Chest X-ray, PA view. Patient: 58 years old, sex F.
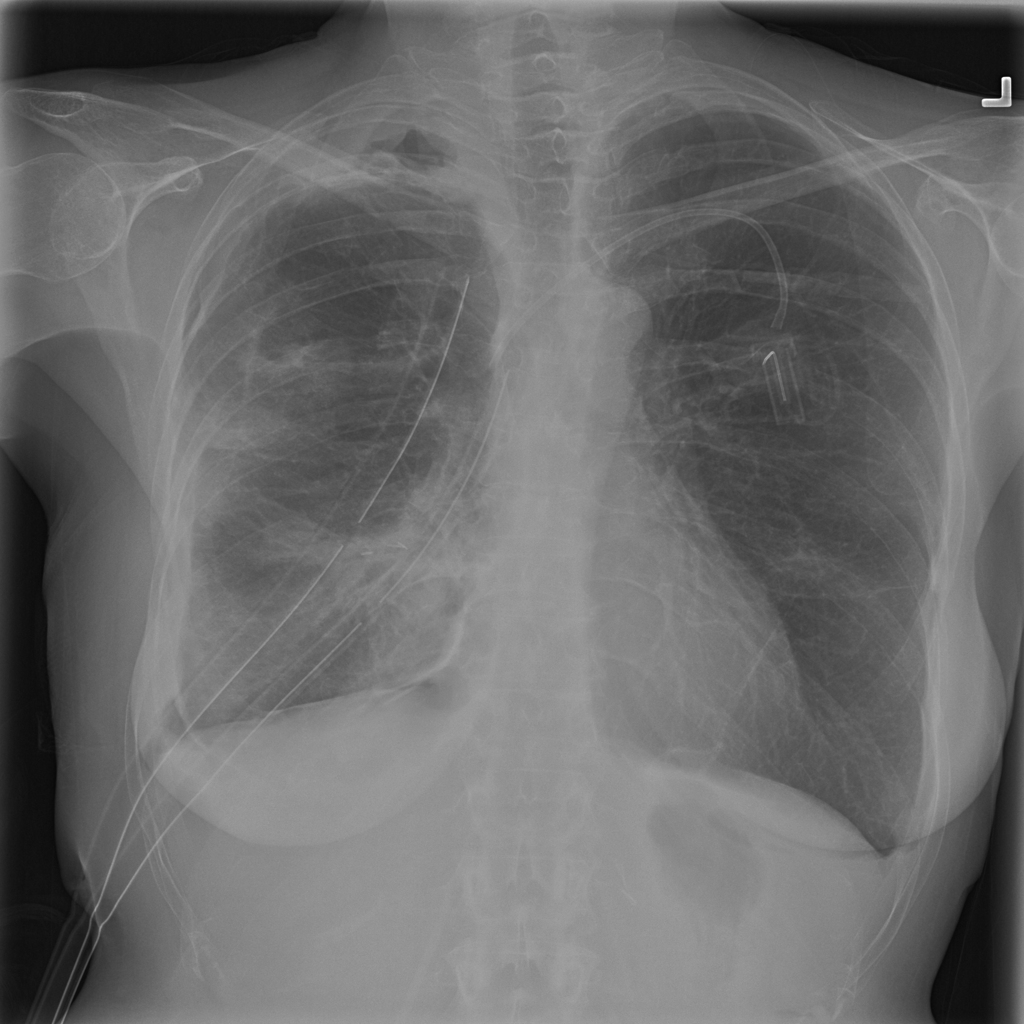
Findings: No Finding